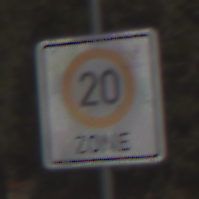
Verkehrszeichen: BeginnZone20
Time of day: Midday
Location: Outdoor (Nature)
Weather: PartlyCloudy
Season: NotSpecified
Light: Natural